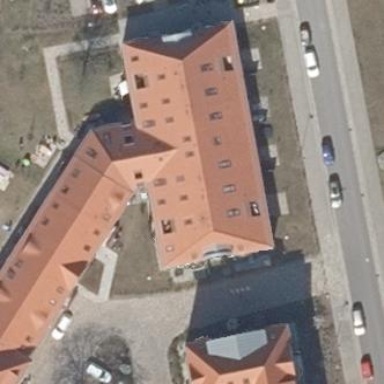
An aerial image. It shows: Building.